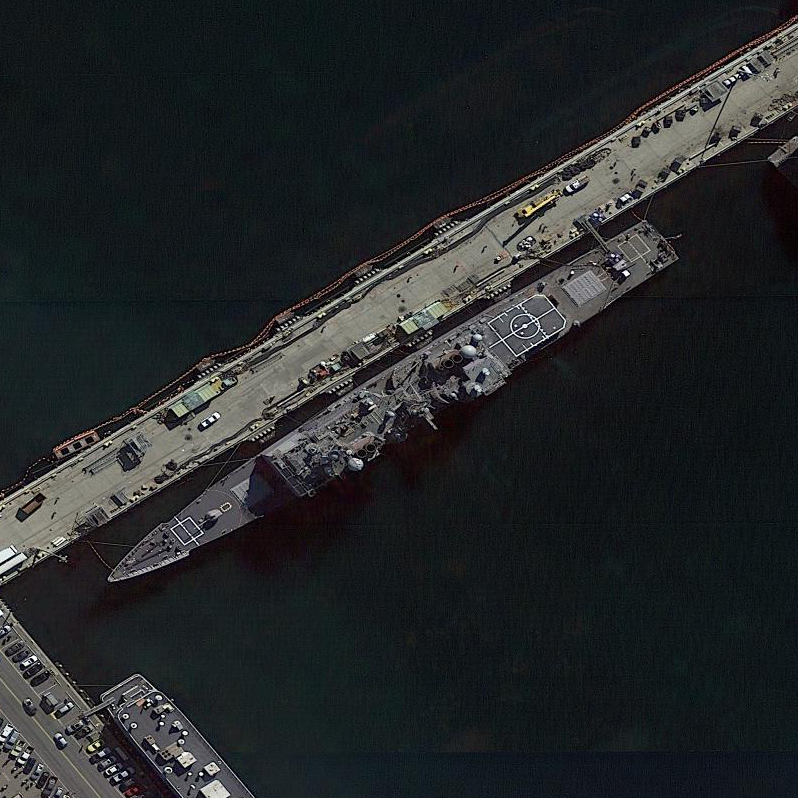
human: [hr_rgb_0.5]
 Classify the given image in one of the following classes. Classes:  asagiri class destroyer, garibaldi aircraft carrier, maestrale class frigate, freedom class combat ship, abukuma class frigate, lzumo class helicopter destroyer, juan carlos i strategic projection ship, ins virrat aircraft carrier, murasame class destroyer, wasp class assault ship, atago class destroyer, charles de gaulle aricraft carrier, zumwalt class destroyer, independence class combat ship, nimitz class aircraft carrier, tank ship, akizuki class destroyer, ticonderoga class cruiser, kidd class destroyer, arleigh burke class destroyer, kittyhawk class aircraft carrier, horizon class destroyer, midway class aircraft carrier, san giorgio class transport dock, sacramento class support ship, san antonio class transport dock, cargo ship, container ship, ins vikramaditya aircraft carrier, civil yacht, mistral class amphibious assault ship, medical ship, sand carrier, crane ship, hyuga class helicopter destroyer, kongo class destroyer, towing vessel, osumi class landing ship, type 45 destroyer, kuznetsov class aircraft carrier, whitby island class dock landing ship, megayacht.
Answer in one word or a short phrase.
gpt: Ticonderoga class cruiser